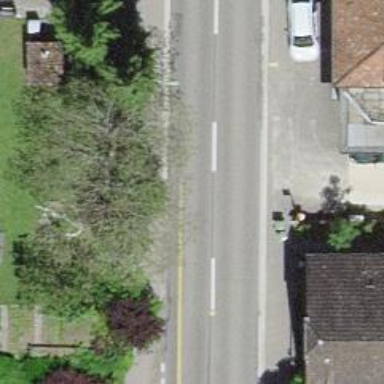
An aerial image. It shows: Public transport stop position.